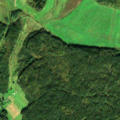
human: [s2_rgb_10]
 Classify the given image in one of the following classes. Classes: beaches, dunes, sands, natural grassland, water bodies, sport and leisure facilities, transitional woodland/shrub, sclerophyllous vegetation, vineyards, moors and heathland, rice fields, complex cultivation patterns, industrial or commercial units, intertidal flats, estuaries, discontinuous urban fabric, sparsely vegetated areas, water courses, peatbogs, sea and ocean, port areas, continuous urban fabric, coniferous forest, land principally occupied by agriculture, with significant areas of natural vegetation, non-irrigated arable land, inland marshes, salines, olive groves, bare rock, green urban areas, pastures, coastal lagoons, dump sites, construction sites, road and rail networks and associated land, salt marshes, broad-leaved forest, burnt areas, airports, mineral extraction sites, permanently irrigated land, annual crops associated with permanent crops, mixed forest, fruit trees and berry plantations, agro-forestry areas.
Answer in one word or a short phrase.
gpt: pastures, land principally occupied by agriculture, with significant areas of natural vegetation, coniferous forest, mixed forest, transitional woodland/shrub